Question: Last night I had a question to make sure that I had formatted my php correctly to ensure I was able to test out the query. Today while working in mysql workbench I found that I was unable to get all the results I wanted. I have currently 15 rows in my "contact" table but when I run the following code, only 8 come through. Mind you I AM using multiple tables but some of these tables have more than one row per contact and some have no rows for some and multiple for others in the same table.
'''
SELECT
'Contact'.'firstName',
'Contact'.'lastName',
'ssn'.'ssn',
'Contact'.'country',
'Allergies'.'allergy',
'Allergies'.'allergyType',
'Allergies_Contact'.'allergyNotes',
'CurrentPrescriptions'.'prescriptionName',
'CurrentPrescriptions'.'prescribedDate',
'BloodType'.'bloodType'
FROM
'mher'.'Contact',
'mher'.'Allergies_Contact',
'mher'.'Allergies',
'mher'.'ssn',
'mher'.'CurrentPrescriptions',
'mher'.'BloodType'
WHERE
'Contact'.'contactKey' = 'Allergies_Contact'.'contactKey'
AND 'Allergies'.'allergiesKey' = 'Allergies_Contact'.'allergiesKey'
AND 'ssn'.'contactKey' = 'Contact'.'contactKey'
AND 'CurrentPrescriptions'.'contactKey' = 'Contact'.'contactKey'
AND 'BloodType'.'contactKey' = 'Contact'.'contactKey';
'''

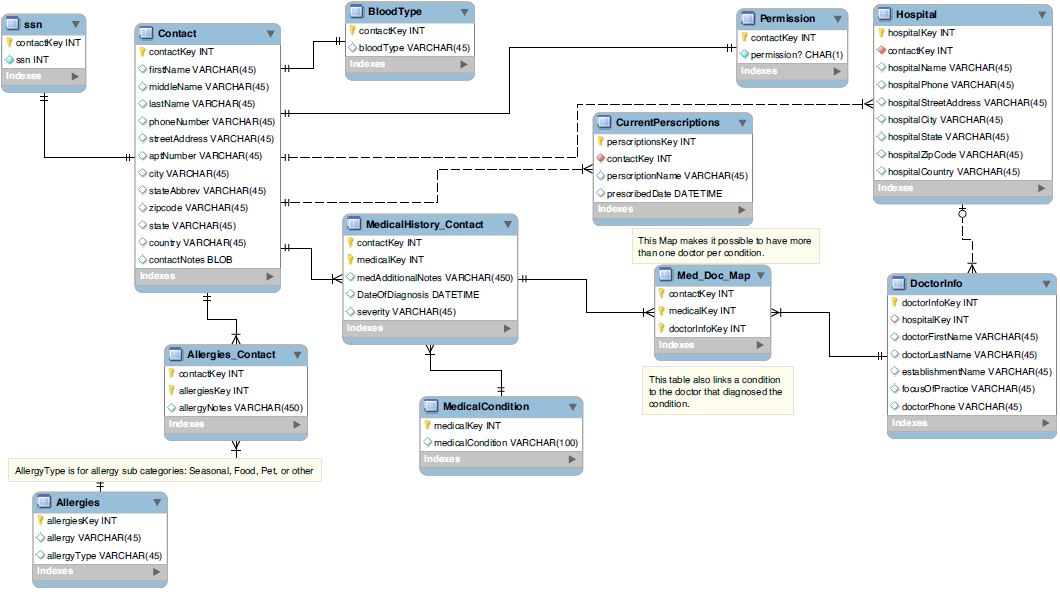
Answer: Could you give this a go, I've made it a left join on the tables you don't need entries for:
'''
SELECT
'Contact'.'firstName',
'Contact'.'lastName',
'ssn'.'ssn',
'Contact'.'country',
'Allergies'.'allergy',
'Allergies'.'allergyType',
'Allergies_Contact'.'allergyNotes',
'CurrentPrescriptions'.'prescriptionName',
'CurrentPrescriptions'.'prescribedDate',
'BloodType'.'bloodType'
FROM
'mher'.'Contact'
INNER JOIN 'mher'.'ssn'
ON 'ssn'.'contactKey' = 'Contact'.'contactKey'
INNER JOIN 'mher'.'BloodType'
ON 'BloodType'.'contactKey' = 'Contact'.'contactKey'
LEFT JOIN 'mher'.'Allergies_Contact'
ON 'Contact'.'contactKey' = 'Allergies_Contact'.'contactKey'
LEFT JOIN 'mher'.'Allergies'
ON 'Allergies'.'allergiesKey' = 'Allergies_Contact'.'allergiesKey'
LEFT JOIN 'mher'.'CurrentPrescriptions'
ON 'CurrentPrescriptions'.'contactKey' = 'Contact'.'contactKey'
;
'''